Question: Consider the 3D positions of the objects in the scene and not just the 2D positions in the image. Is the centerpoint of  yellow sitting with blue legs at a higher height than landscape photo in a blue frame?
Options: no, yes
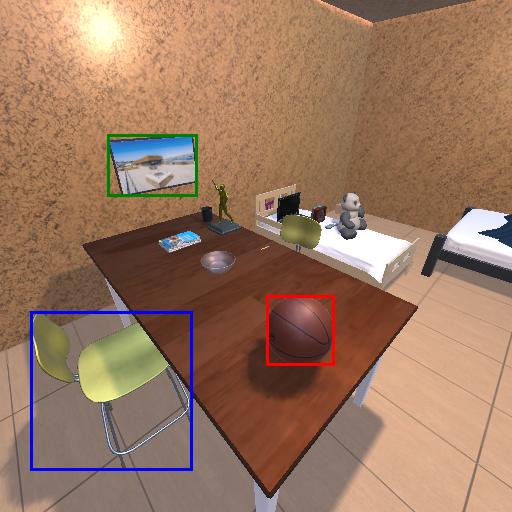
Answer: no